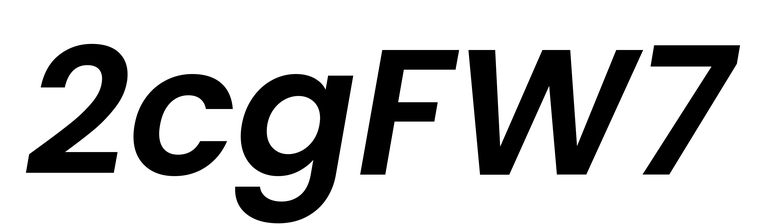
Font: Poppins-SemiBoldItalic